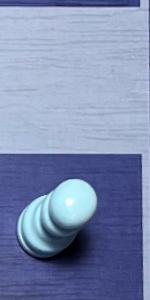
Label: Pawn_White